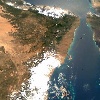
Label: land